Interaction volume radius: 5 \u00c5
Interaction volume height: 15 \u00c5
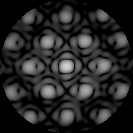
Disorder parameter: 0.1071